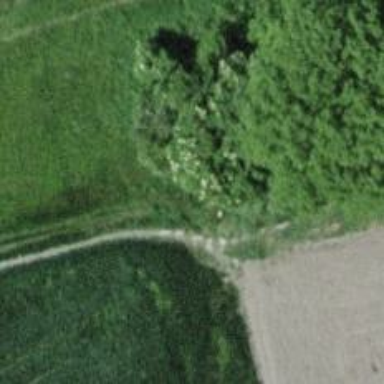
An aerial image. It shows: Path.